Interaction volume radius: 5 \u00c5
Interaction volume height: 25 \u00c5
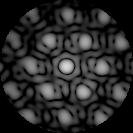
Disorder parameter: 0.2275